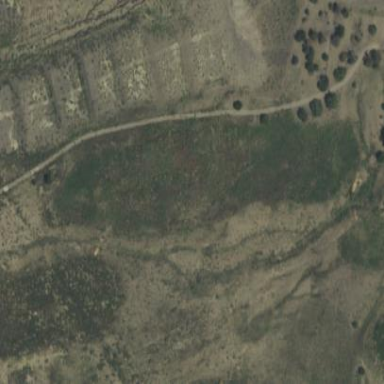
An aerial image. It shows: Rough area in golf course.